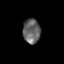
Tissue: prostate
Cell type: T cells
Senescence score: 0.3249
Nuclear area (px): 419
Mean DAPI intensity: 99.258